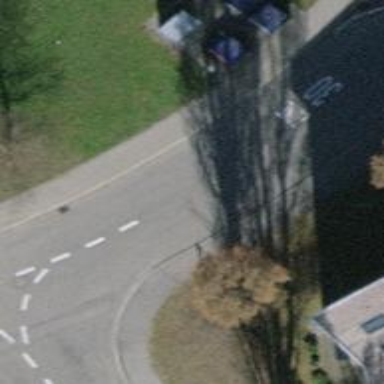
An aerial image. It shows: Sidewalk along the footway.